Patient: sex F, age 59
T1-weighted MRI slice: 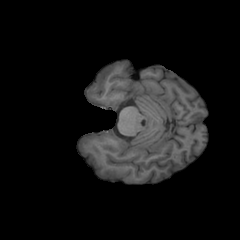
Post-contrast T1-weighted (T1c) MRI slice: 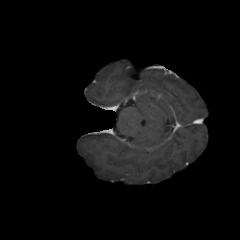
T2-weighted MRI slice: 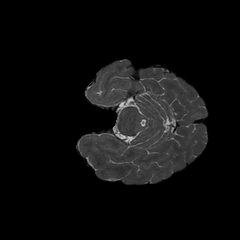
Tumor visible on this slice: no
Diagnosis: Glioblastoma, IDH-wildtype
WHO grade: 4